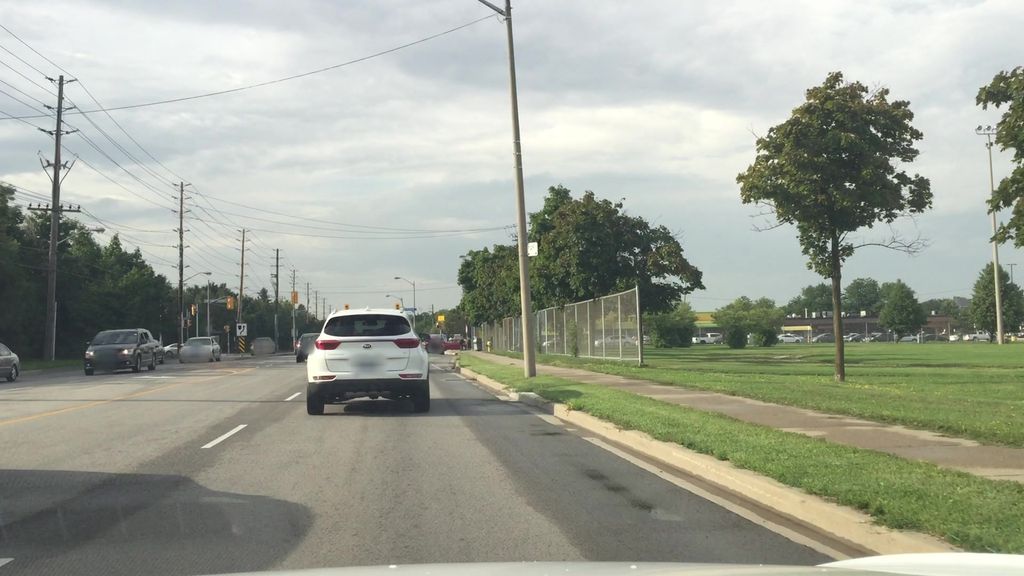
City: toronto